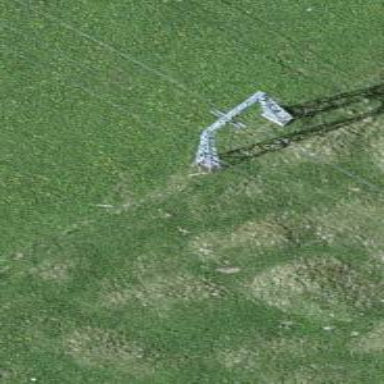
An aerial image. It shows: Pylon used for aerialway.